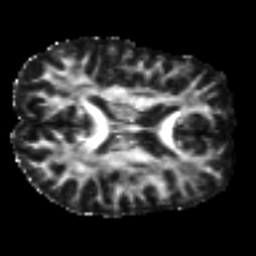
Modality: FA
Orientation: axial
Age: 32
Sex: male
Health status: ill
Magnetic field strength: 3 T
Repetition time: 9 s
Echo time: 0.093 s